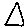
Label: triangle